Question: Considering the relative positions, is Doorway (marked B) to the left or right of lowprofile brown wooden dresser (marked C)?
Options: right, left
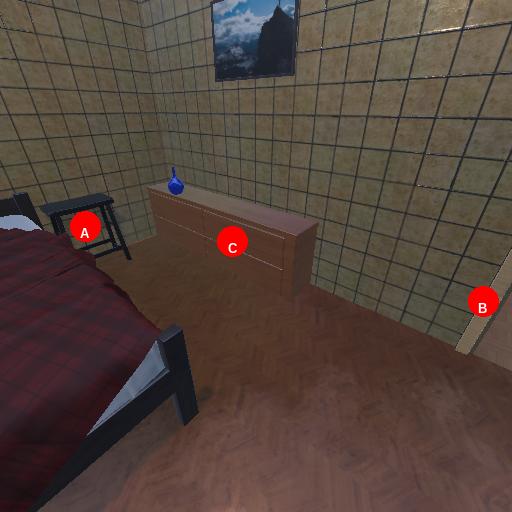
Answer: right